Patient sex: M
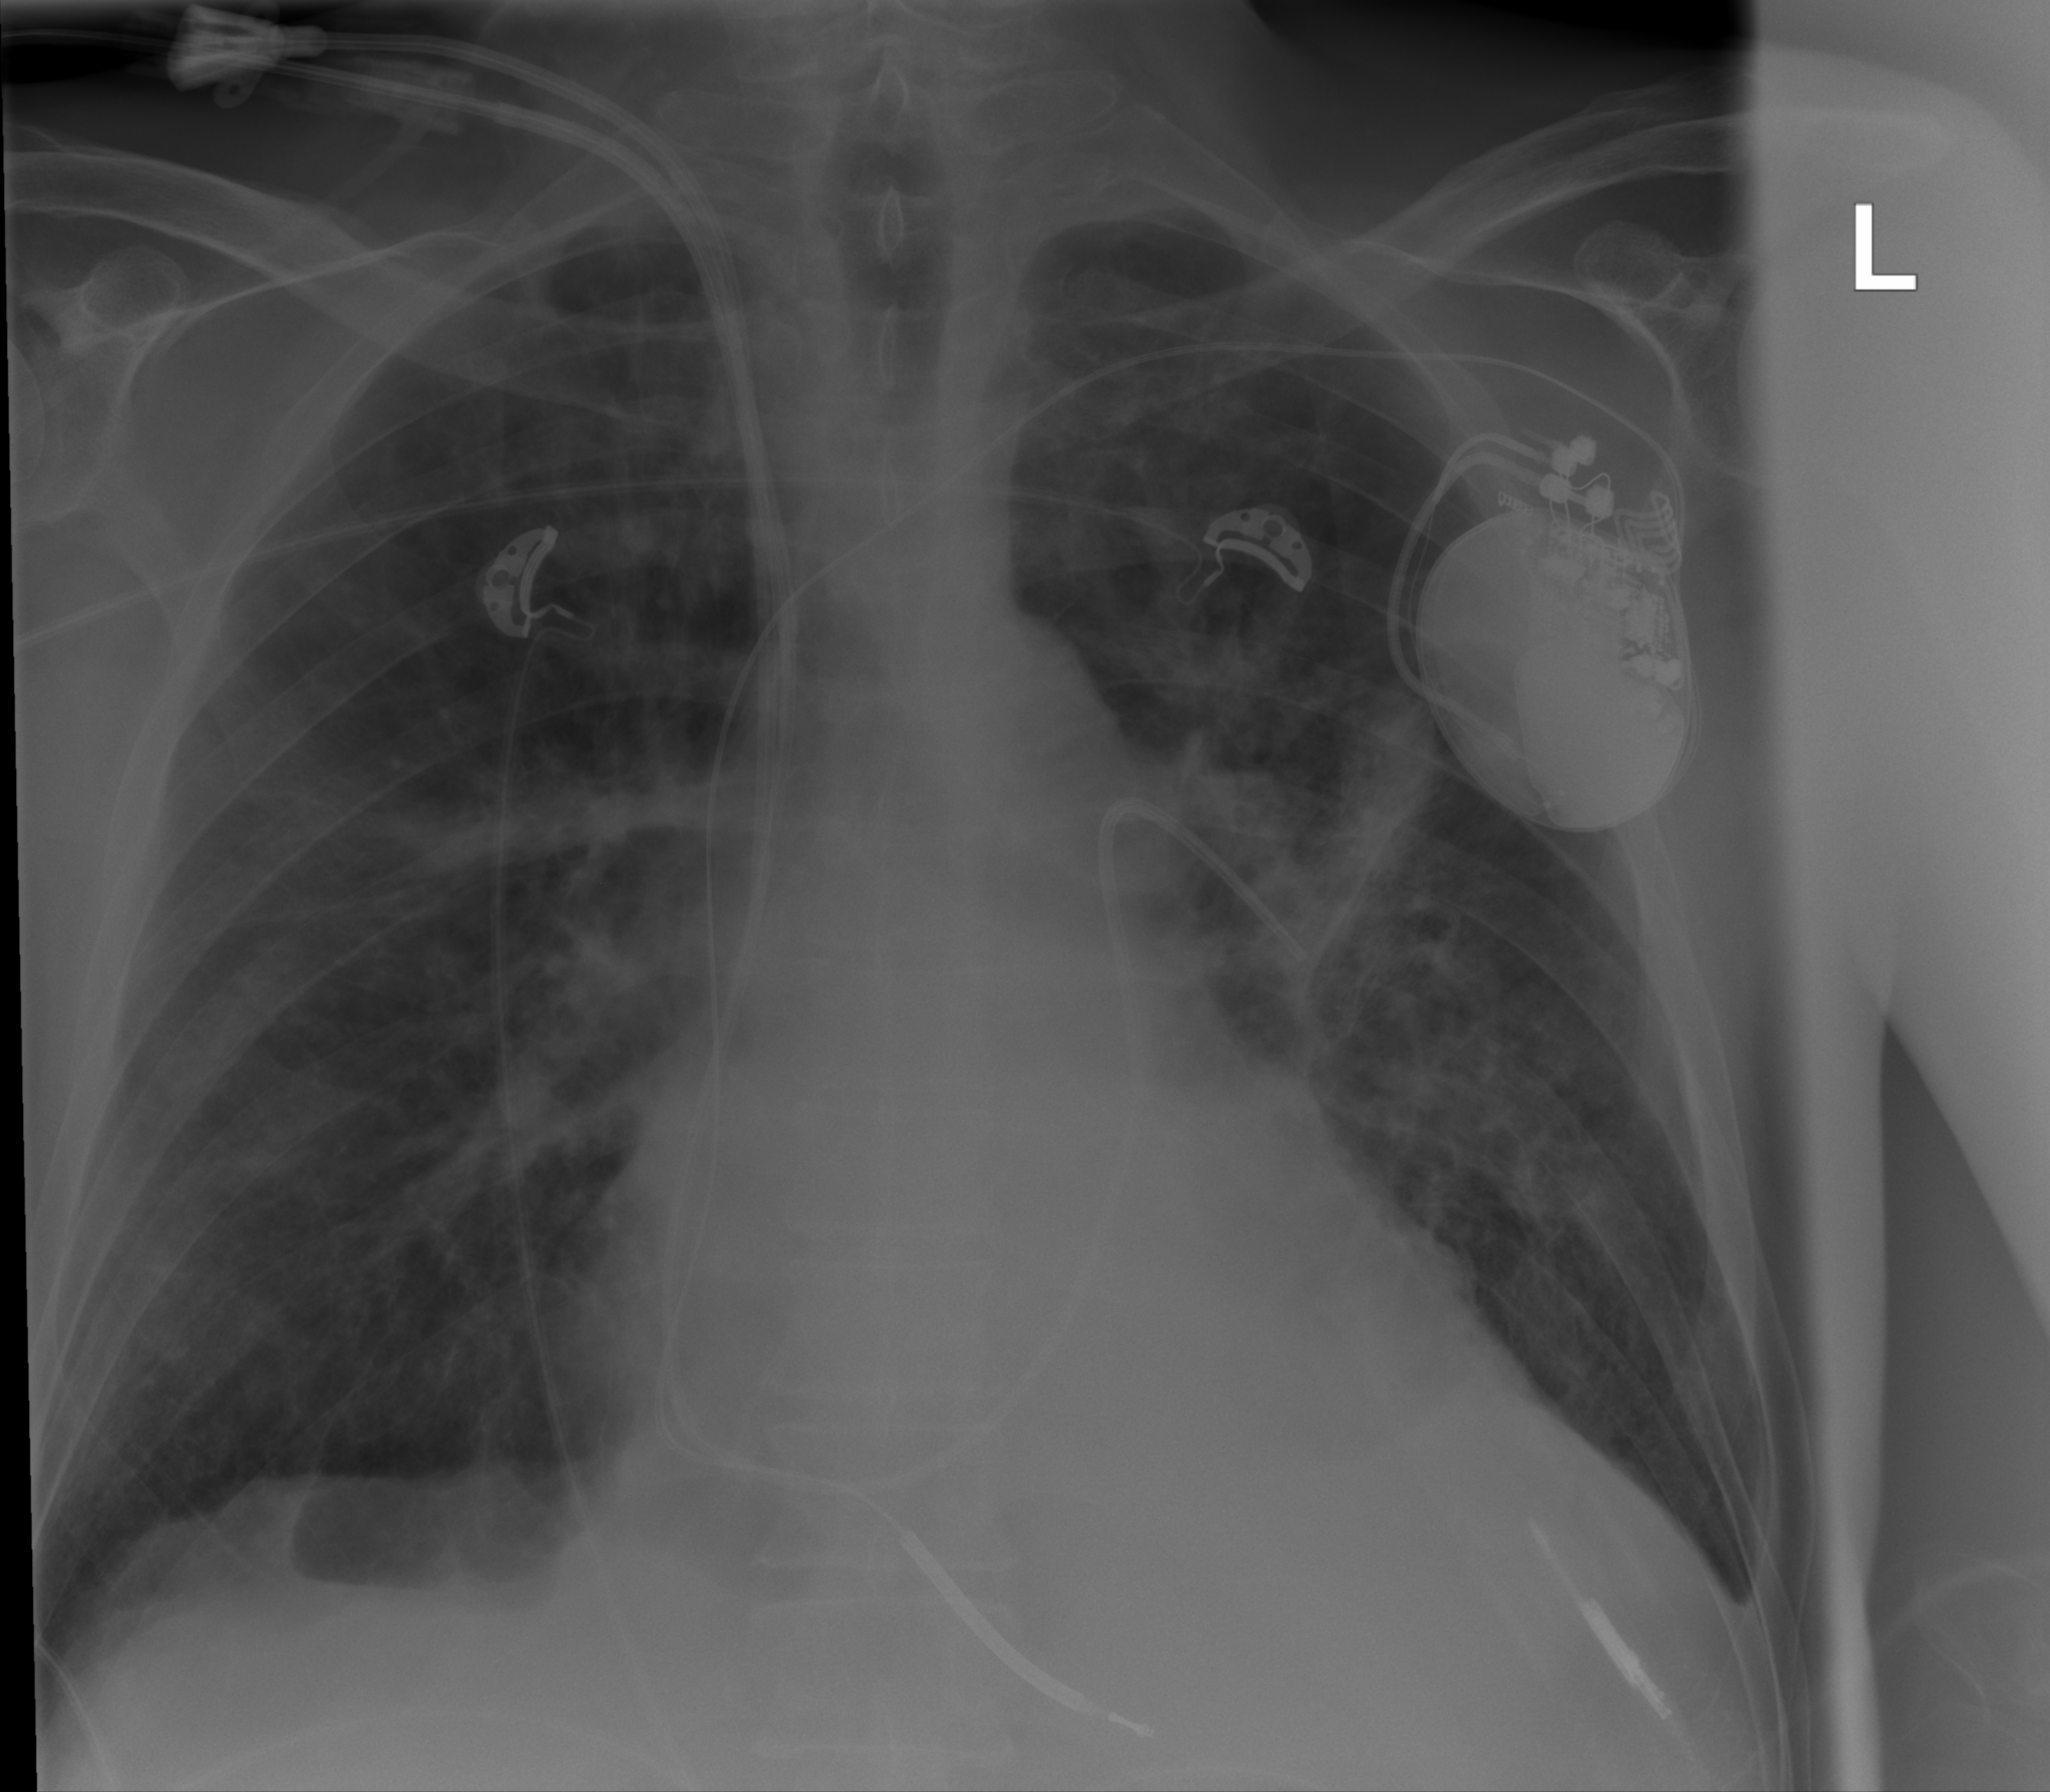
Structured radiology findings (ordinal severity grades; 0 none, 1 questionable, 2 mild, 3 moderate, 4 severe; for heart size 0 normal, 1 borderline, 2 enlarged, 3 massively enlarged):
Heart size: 2
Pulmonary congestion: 2
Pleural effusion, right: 0
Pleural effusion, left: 2
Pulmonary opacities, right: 2
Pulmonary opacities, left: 2
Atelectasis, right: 0
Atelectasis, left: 2